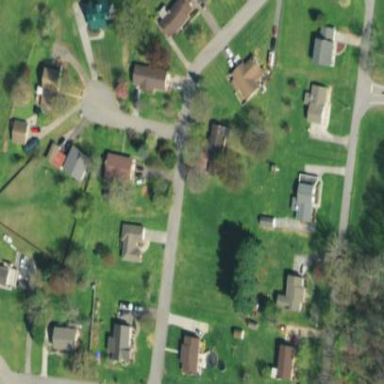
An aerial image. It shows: This residential area consists of single-family homes.